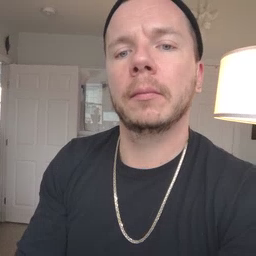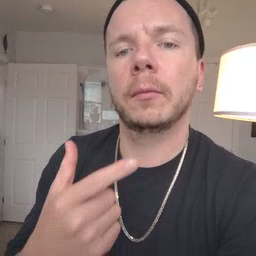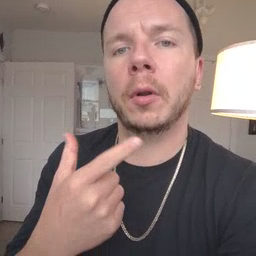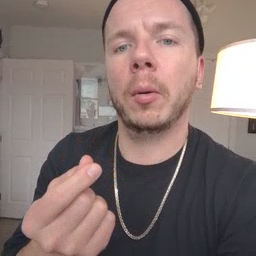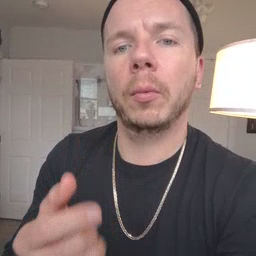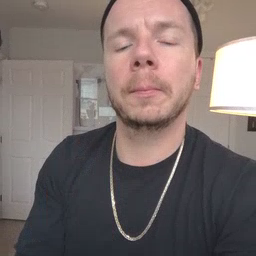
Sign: go